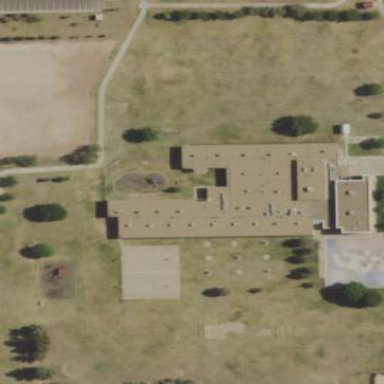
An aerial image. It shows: School building.